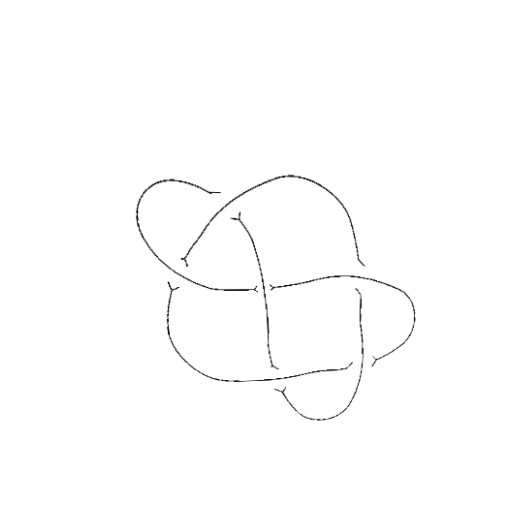
Crossing number: 6